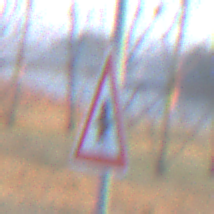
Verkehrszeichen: Vorfahrt
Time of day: Dawn
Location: Outdoor (Nature)
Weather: Clear
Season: NotSpecified
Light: Natural